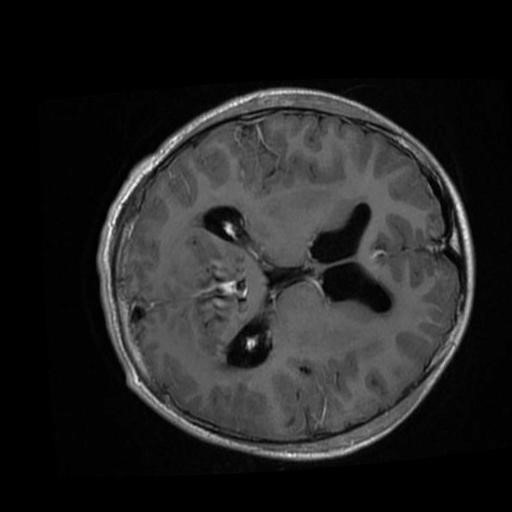
Label: brain_glioma